Frequency: 65000
Velocity: 0,2015
Power: 25,9
Pulse duration: 0,0000001
Pass count: 1
Magnification: 10
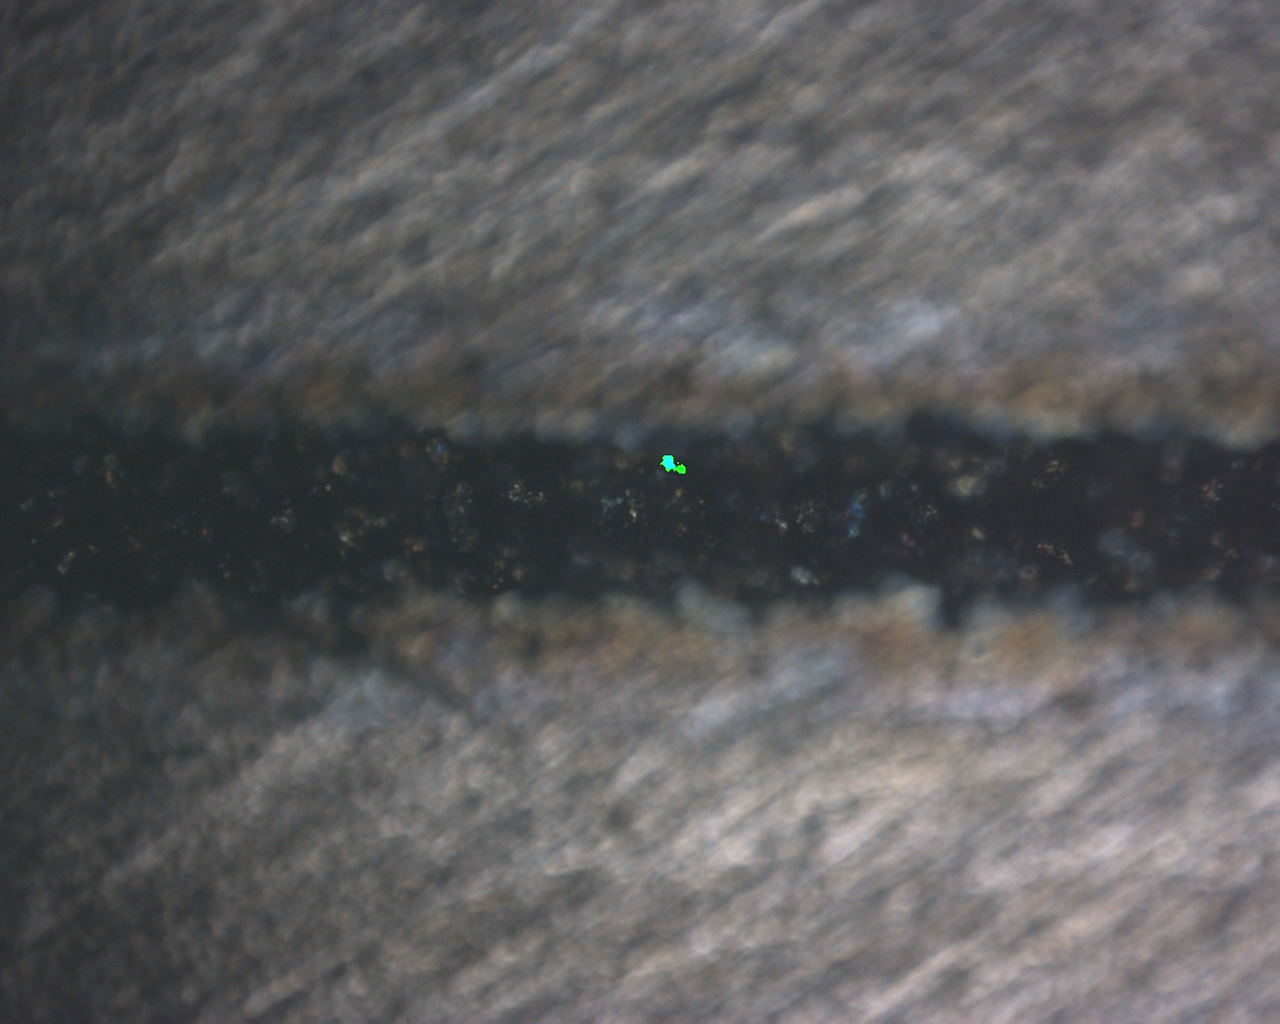
Measured width: 137.015
Other width: 67.652